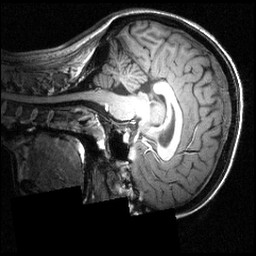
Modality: T1w
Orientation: sagittal
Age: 23
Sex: female
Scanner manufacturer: siemens
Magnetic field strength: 3.951 T
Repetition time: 1.5 s
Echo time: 0.00335 s